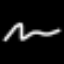
Label: squiggle